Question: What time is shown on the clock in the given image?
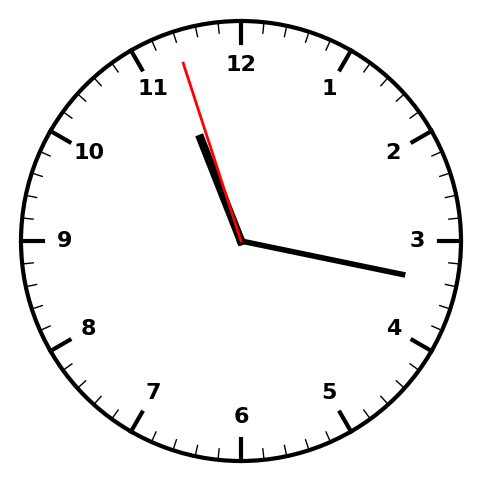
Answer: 11:16:57